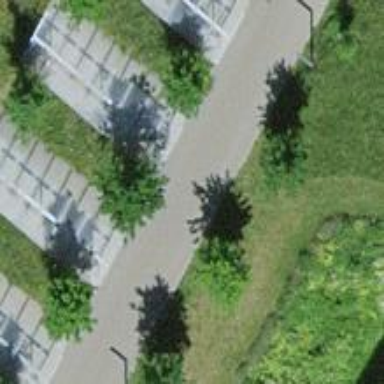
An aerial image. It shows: Bicycle parking facility with glass roof.